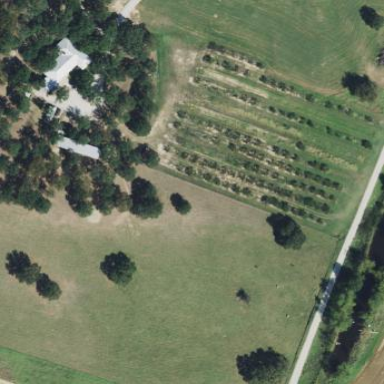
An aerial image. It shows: Orchard planted with peach trees.